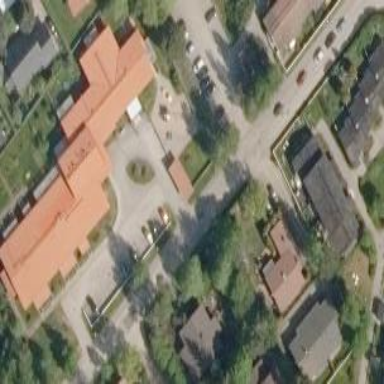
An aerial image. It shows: Nursing home.